Here is the time-frequency representation (spectrogram) of a rolling-element bearing's vibration measurement. Based on the visible evidence, which condition applies: normal, inner_race, outer_race, ball?
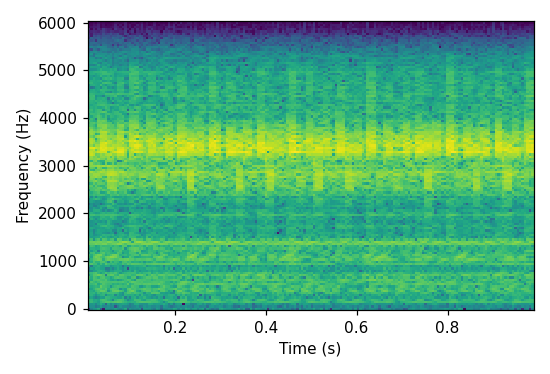
Answer: outer_race